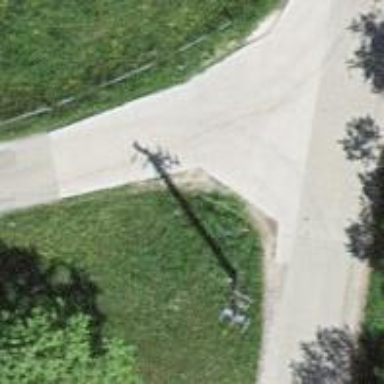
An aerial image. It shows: Service road with high-quality grade 1 track surface.